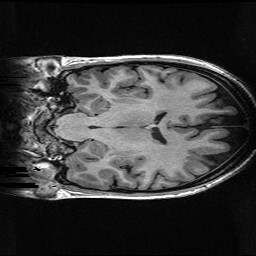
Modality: T1w
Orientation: coronal
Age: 30
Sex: male